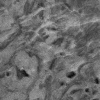
Atmospheric dust classification: not_dusty